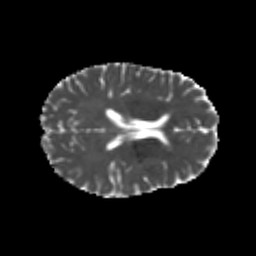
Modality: MD
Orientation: axial
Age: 25
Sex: female
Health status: healthy
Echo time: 0.074 s